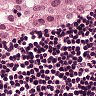
Metastatic tissue present: yes